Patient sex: M
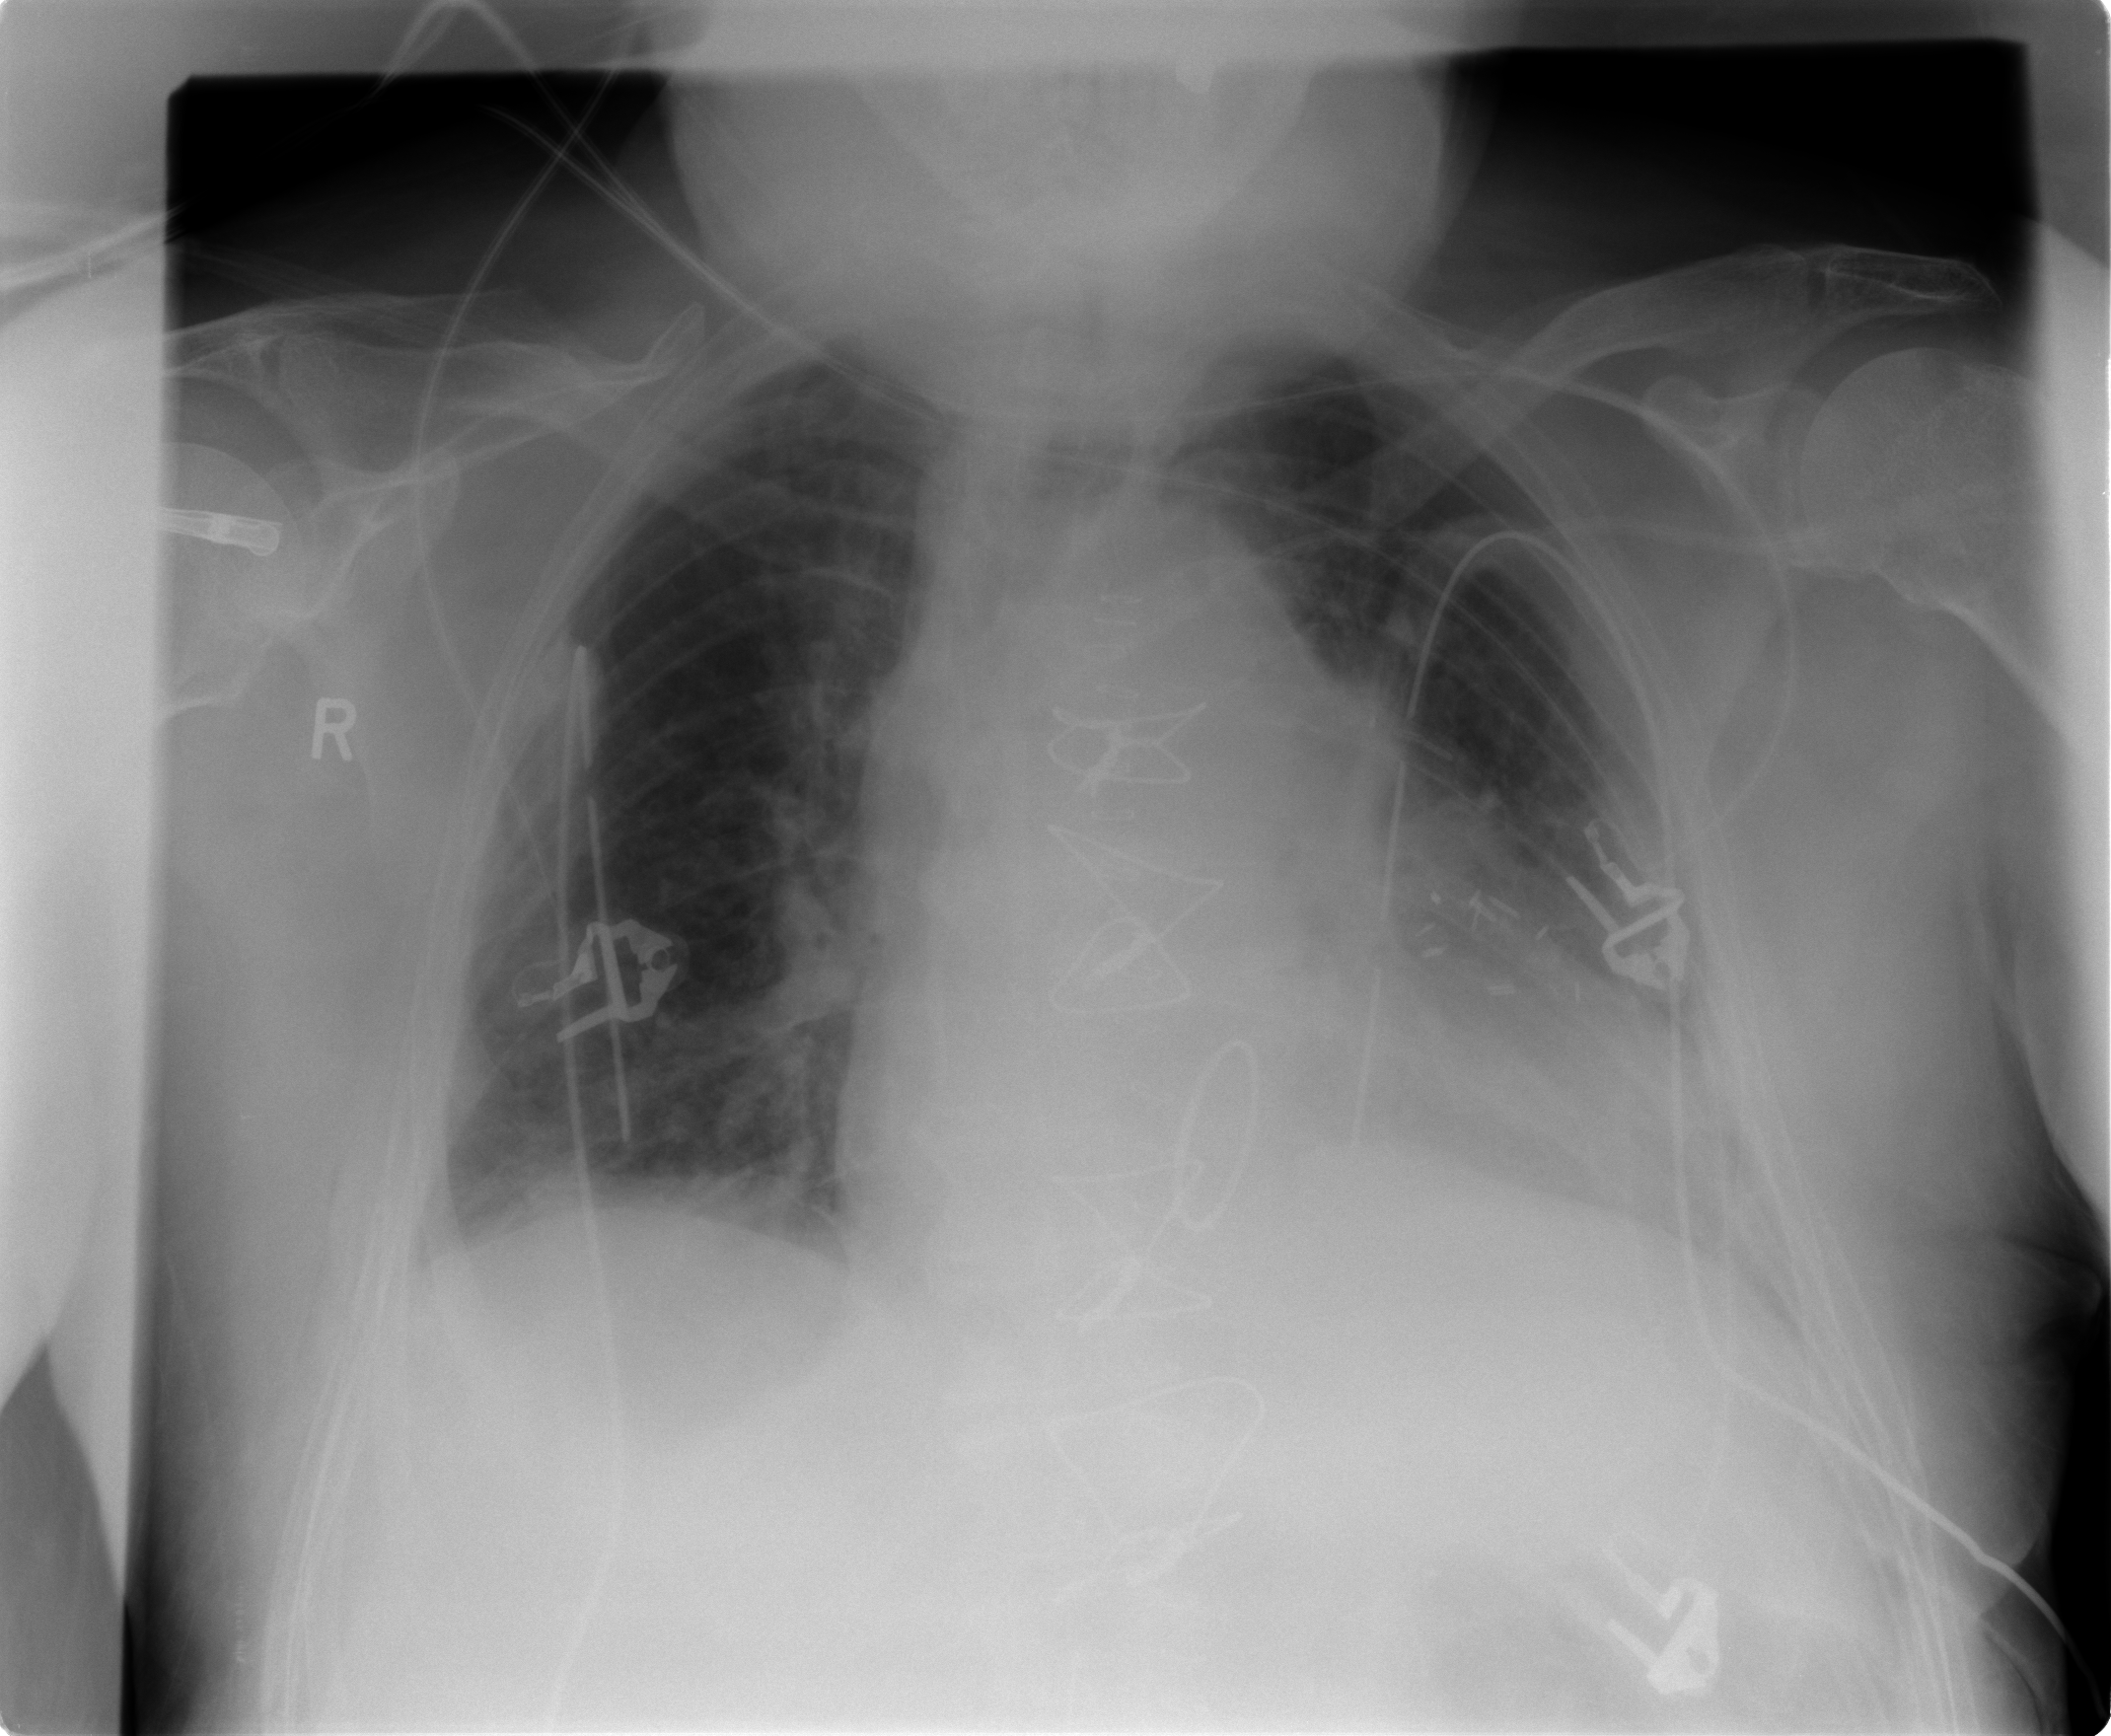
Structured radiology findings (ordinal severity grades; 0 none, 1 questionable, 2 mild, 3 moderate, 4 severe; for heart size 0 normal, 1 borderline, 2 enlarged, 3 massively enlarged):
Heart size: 2
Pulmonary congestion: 2
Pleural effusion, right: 0
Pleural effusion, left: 1
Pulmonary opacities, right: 1
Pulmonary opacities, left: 0
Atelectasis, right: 2
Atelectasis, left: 2